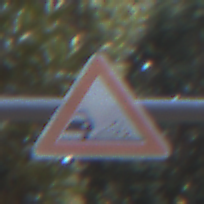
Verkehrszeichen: SplittSchotter
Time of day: MorningAfternoon
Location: Outdoor (Suburban)
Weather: PartlyCloudy
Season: NotSpecified
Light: Natural